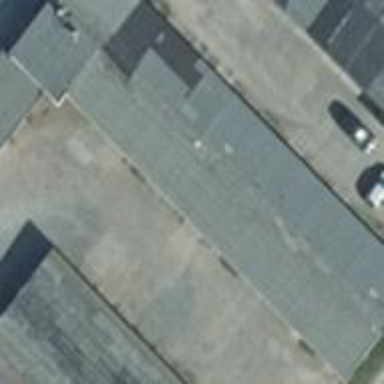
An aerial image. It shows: Group of garages.